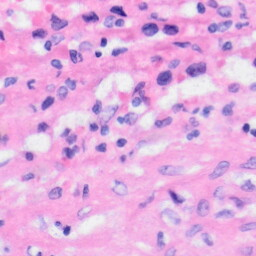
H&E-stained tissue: Liver